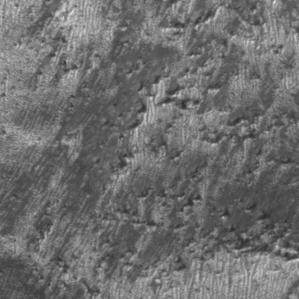
Label: frost